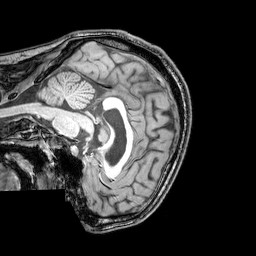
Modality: T1w
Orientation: sagittal
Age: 26
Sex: male
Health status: healthy
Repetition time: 0.081 s
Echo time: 0.037 s